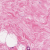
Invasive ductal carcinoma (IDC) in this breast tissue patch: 0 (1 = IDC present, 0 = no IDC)